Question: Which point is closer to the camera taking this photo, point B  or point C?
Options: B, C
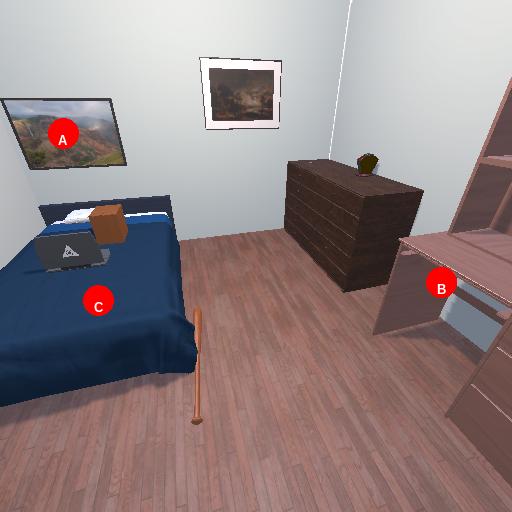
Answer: B